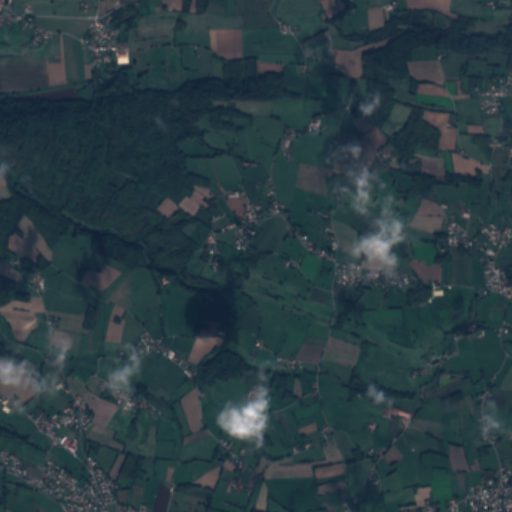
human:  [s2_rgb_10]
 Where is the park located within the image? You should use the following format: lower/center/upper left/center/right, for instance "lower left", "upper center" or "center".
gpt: The park is located in the lower left of the image.
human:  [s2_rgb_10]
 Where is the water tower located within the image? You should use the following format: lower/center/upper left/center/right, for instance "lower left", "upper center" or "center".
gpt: The water tower is located in the upper right of the image.
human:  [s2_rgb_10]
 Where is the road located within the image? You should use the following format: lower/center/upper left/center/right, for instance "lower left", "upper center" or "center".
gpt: There is no road in the image.